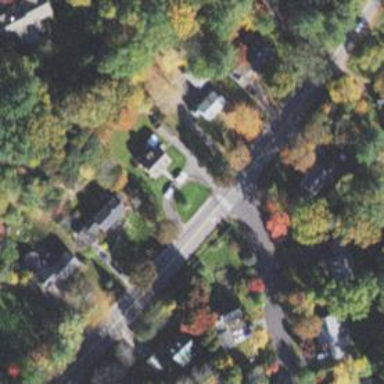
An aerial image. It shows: Driveway.